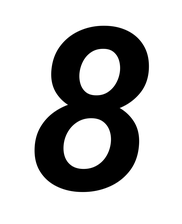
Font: Roboto-Italic_SemiBold_Italic